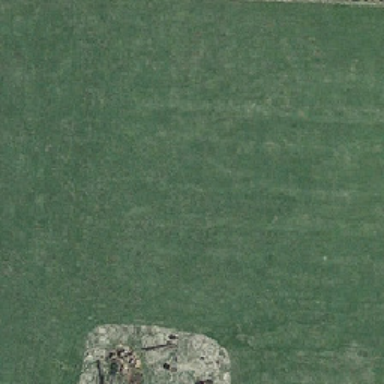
The green pasture has bare soil .